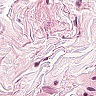
Metastatic tissue present: no